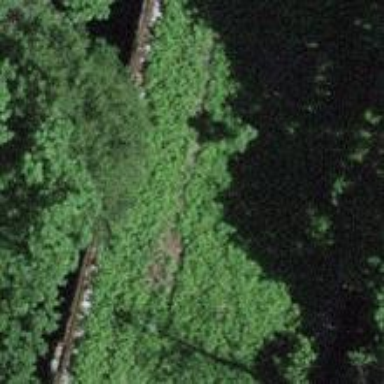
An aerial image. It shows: Disused railway bridge.